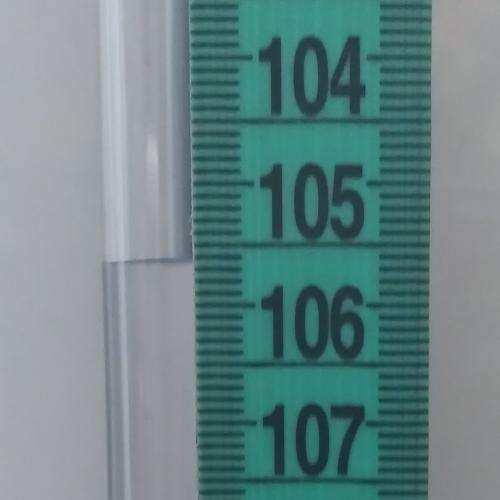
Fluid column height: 105.6 cm